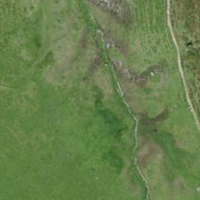
EUNIS habitat code: 23
Species observed at this site:
Vaccinium myrtillus